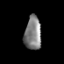
Tissue: prostate
Cell type: T cells
Senescence score: 0.3085
Nuclear area (px): 554
Mean DAPI intensity: 129.126